Frequency: 75000
Velocity: 0,2325
Power: 46,5
Pulse duration: 0,0000001
Pass count: 1
Magnification: 10
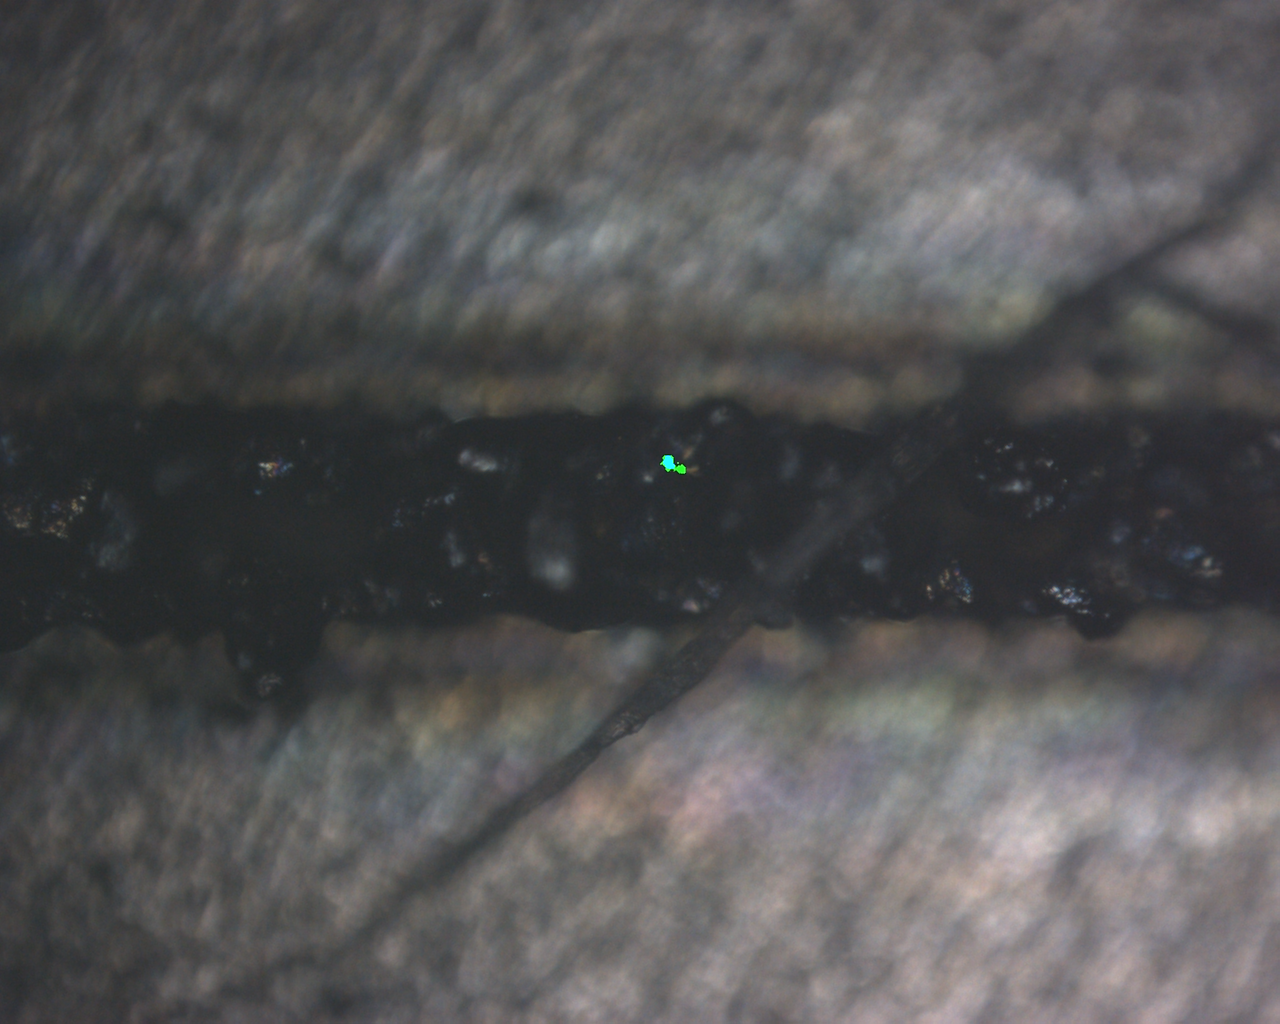
Measured width: 125.165
Other width: 99.272